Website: bh-photo
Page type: cart
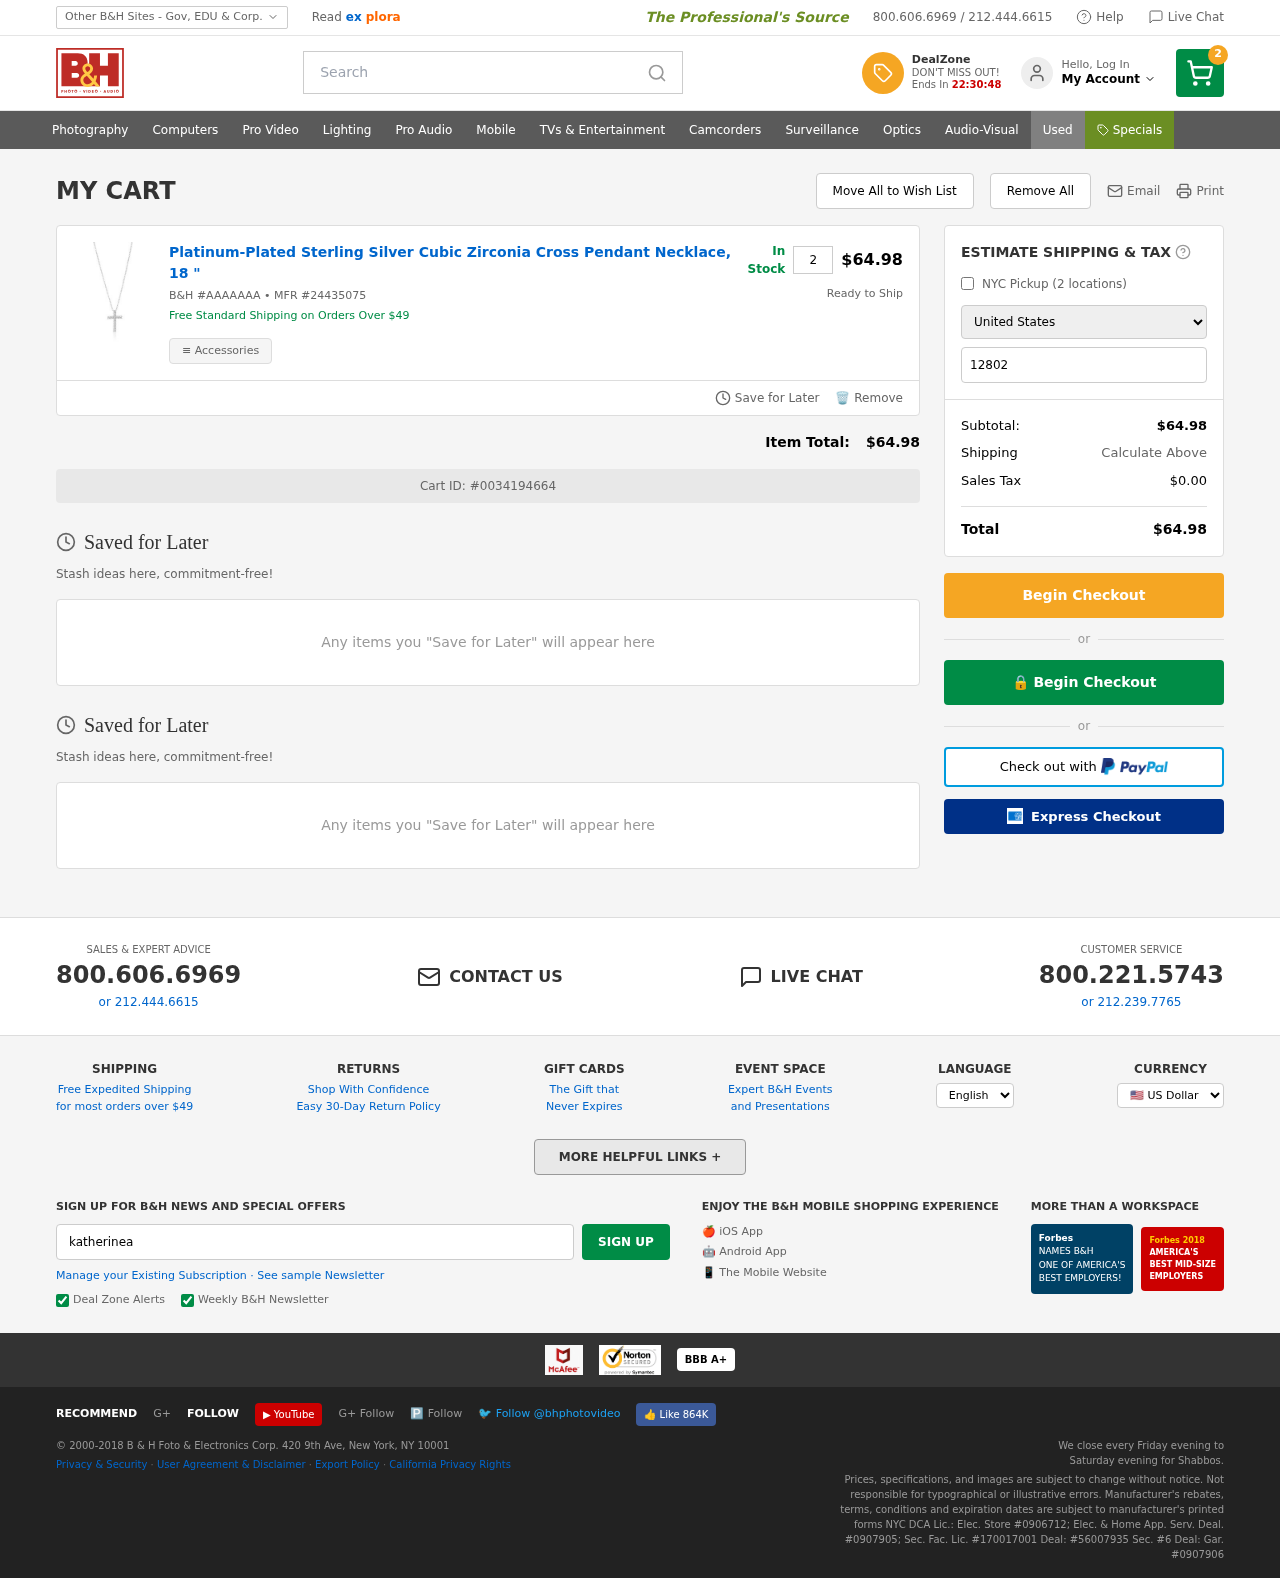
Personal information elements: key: PII_COUNTRY
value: United States
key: PII_EMAIL
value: katherinealvarez@yahoo.com
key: PII_POSTCODE
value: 12802
Product elements: key: PRODUCT1_NAME
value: Platinum-Plated Sterling Silver Cubic Zirconia Cross Pendant Necklace, 18 "
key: PRODUCT1_QUANTITY
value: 2
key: PRODUCT1_SKU
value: AAAAAAA
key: PRODUCT1_MFR
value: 24435075
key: PRODUCT1_SUBTOTAL
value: $64.98
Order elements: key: ORDER_NUM_ITEMS
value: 2
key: ORDER_SUBTOTAL
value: $64.98
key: ORDER_ID
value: #0034194664
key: ORDER_TAX
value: $0.00
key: ORDER_TOTAL
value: $64.98
Search elements: key: HEADER_SEARCH
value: Search